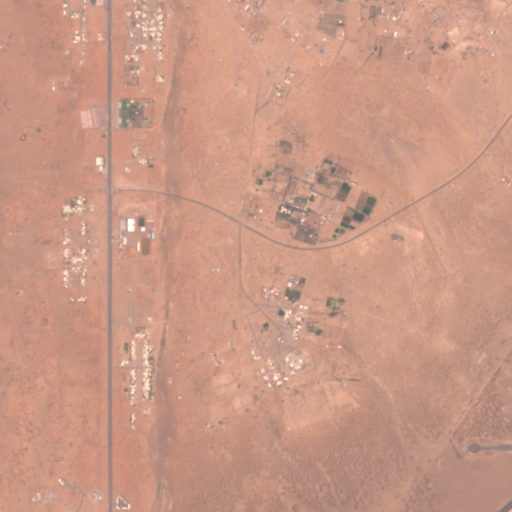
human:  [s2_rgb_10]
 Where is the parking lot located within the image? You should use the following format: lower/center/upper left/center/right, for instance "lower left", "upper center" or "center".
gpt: The parking lot is located in the upper left of the image.
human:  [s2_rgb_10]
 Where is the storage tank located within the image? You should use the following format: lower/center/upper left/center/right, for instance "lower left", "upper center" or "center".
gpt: The storage tank is located in the lower center of the image.
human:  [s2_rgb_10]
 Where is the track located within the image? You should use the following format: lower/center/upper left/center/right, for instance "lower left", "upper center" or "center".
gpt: The track is located in the center left of the image.
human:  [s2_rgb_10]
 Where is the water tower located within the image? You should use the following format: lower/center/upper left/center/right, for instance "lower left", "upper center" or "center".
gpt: The water tower is located in the upper right of the image.
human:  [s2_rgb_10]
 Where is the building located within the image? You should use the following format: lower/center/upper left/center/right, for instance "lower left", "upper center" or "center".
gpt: There is no building in the image.